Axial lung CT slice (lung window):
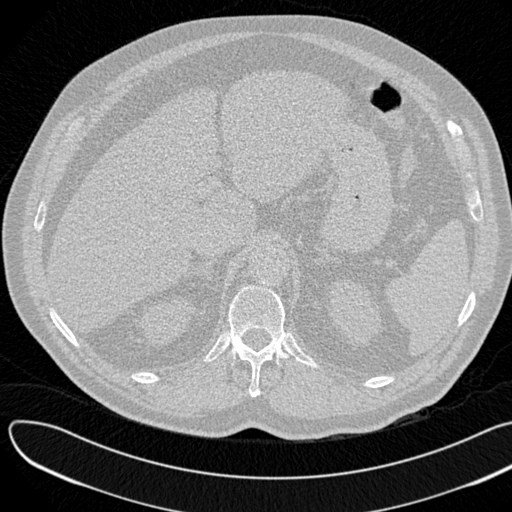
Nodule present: no